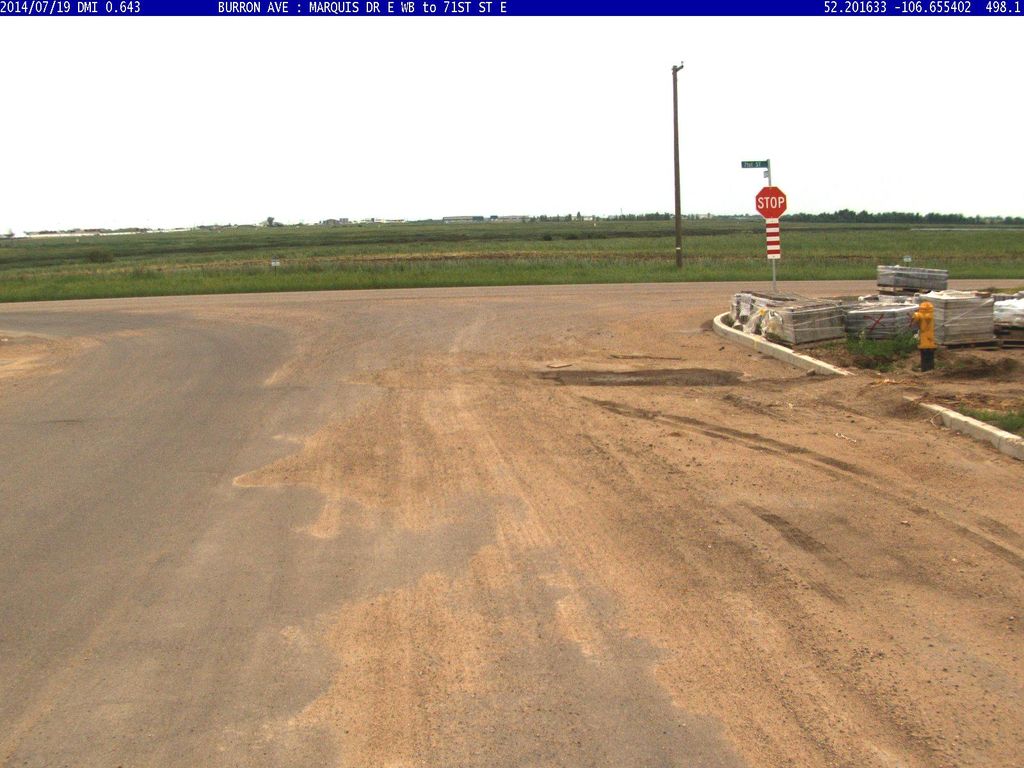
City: saskatoon